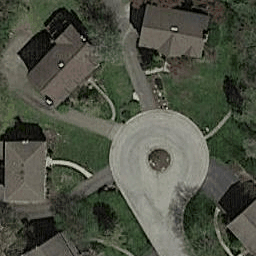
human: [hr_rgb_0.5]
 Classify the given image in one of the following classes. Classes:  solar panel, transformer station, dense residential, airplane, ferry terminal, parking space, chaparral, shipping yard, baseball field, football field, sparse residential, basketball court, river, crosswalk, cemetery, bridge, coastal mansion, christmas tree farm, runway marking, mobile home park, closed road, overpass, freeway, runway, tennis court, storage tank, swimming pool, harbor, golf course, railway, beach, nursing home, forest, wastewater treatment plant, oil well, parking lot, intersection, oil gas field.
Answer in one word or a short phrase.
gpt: closed road